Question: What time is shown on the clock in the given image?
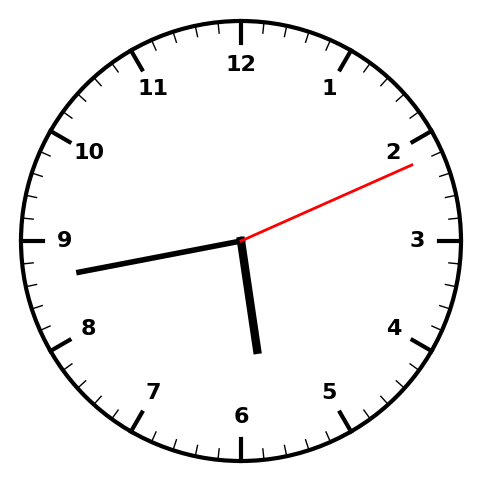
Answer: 05:43:11